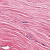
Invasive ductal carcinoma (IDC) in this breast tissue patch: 0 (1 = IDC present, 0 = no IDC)